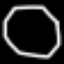
Label: octagon